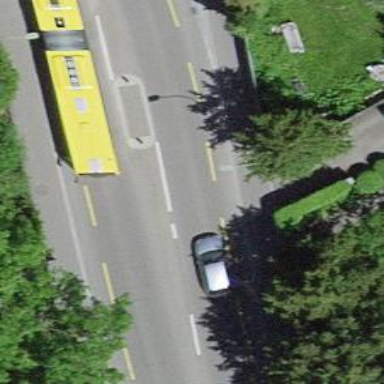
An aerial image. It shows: Asphalt road with primary highway designation. It has sidewalks on both sides and designated cycle lane.